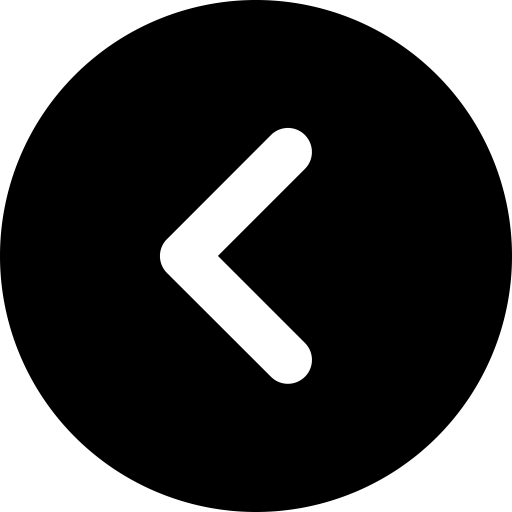
Tags: icon, FontAwesome, fa-icon, solid, circle, chevron, left